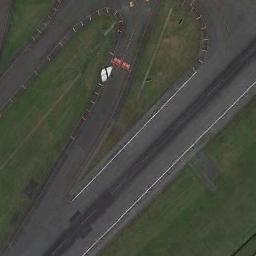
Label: runway